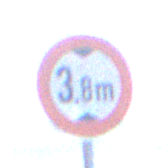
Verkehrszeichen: TatsaechlicheHoehe
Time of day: MorningAfternoon
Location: Outdoor (Nature)
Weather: Clear
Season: NotSpecified
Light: Natural